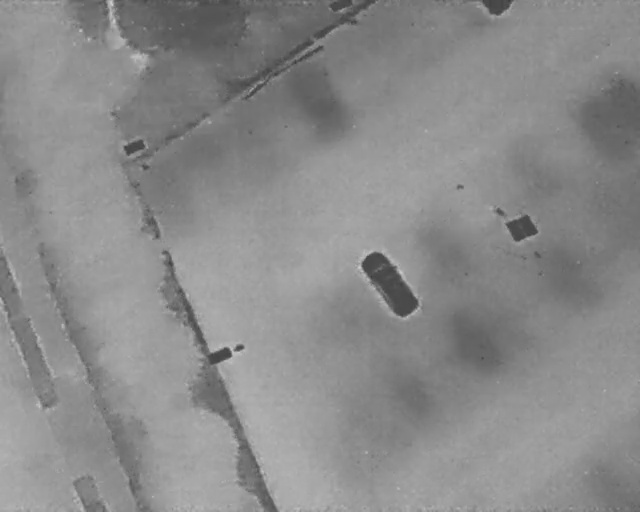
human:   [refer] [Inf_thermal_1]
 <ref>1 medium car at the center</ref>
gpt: <box>[[55, 52, 66, 58, 143]]</box>